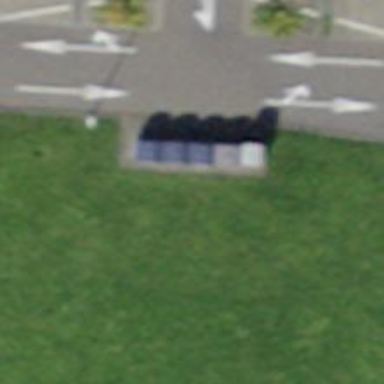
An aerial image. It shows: Recycling container at amenity designated for recycling.